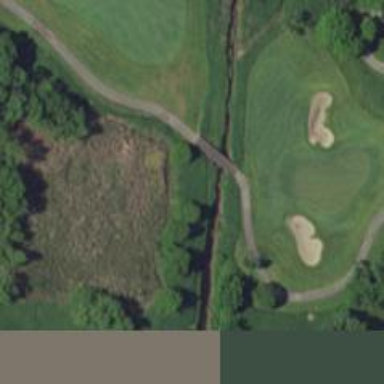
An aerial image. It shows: Service road that includes bridge over golf cart path.